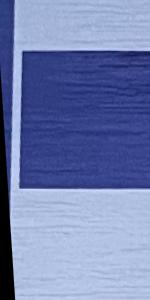
Label: Empty